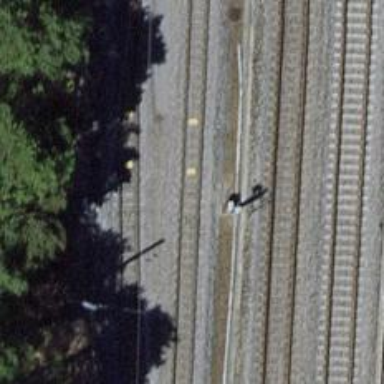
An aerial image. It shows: Railway signal.